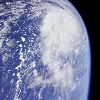
Label: cloud